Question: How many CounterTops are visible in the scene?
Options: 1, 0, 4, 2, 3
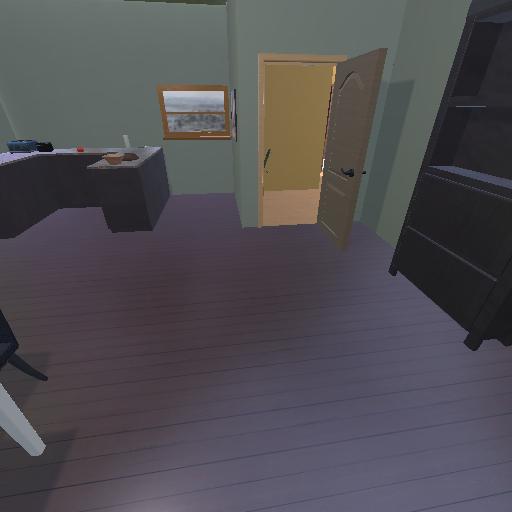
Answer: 1